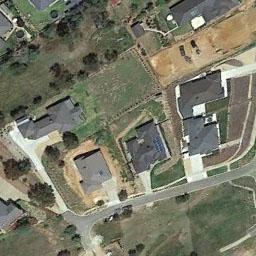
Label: medium_residential